Interaction volume radius: 10 \u00c5
Interaction volume height: 10 \u00c5
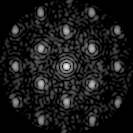
Disorder parameter: 0.3054